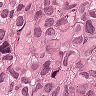
Metastatic tissue present: yes